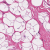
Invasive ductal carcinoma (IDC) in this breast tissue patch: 0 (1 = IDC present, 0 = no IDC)